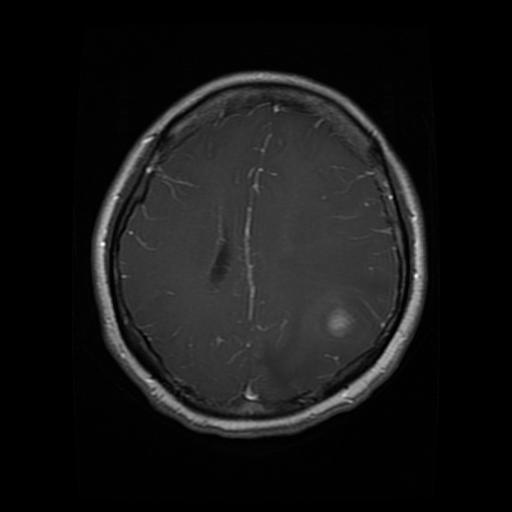
Label: glioma